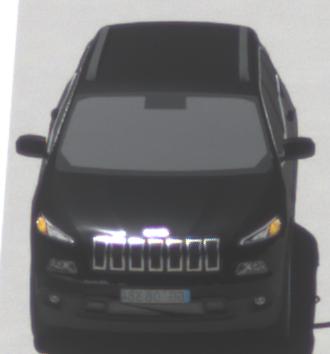
Make: Jeep
Model: Cherokee 3.2 V6 Pentastar
Detailed model: Cherokee (KL)
Model produced from: 2014/07
Model produced until: 2015/07
Doors: 5
Color: black
Road condition: dry road
Daytime: midday
Contrast: high contrast